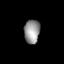
Tissue: lung
Cell type: Epithelial cells
Senescence score: 0.1738
Nuclear area (px): 366
Mean DAPI intensity: 147.607